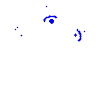
Particle: electron